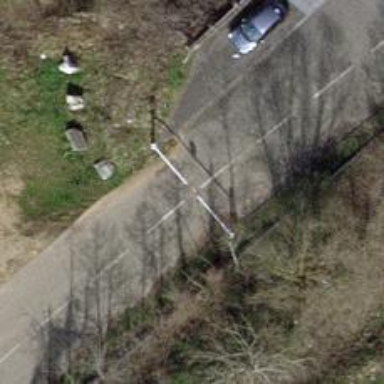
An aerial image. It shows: Block barrier.